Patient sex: F
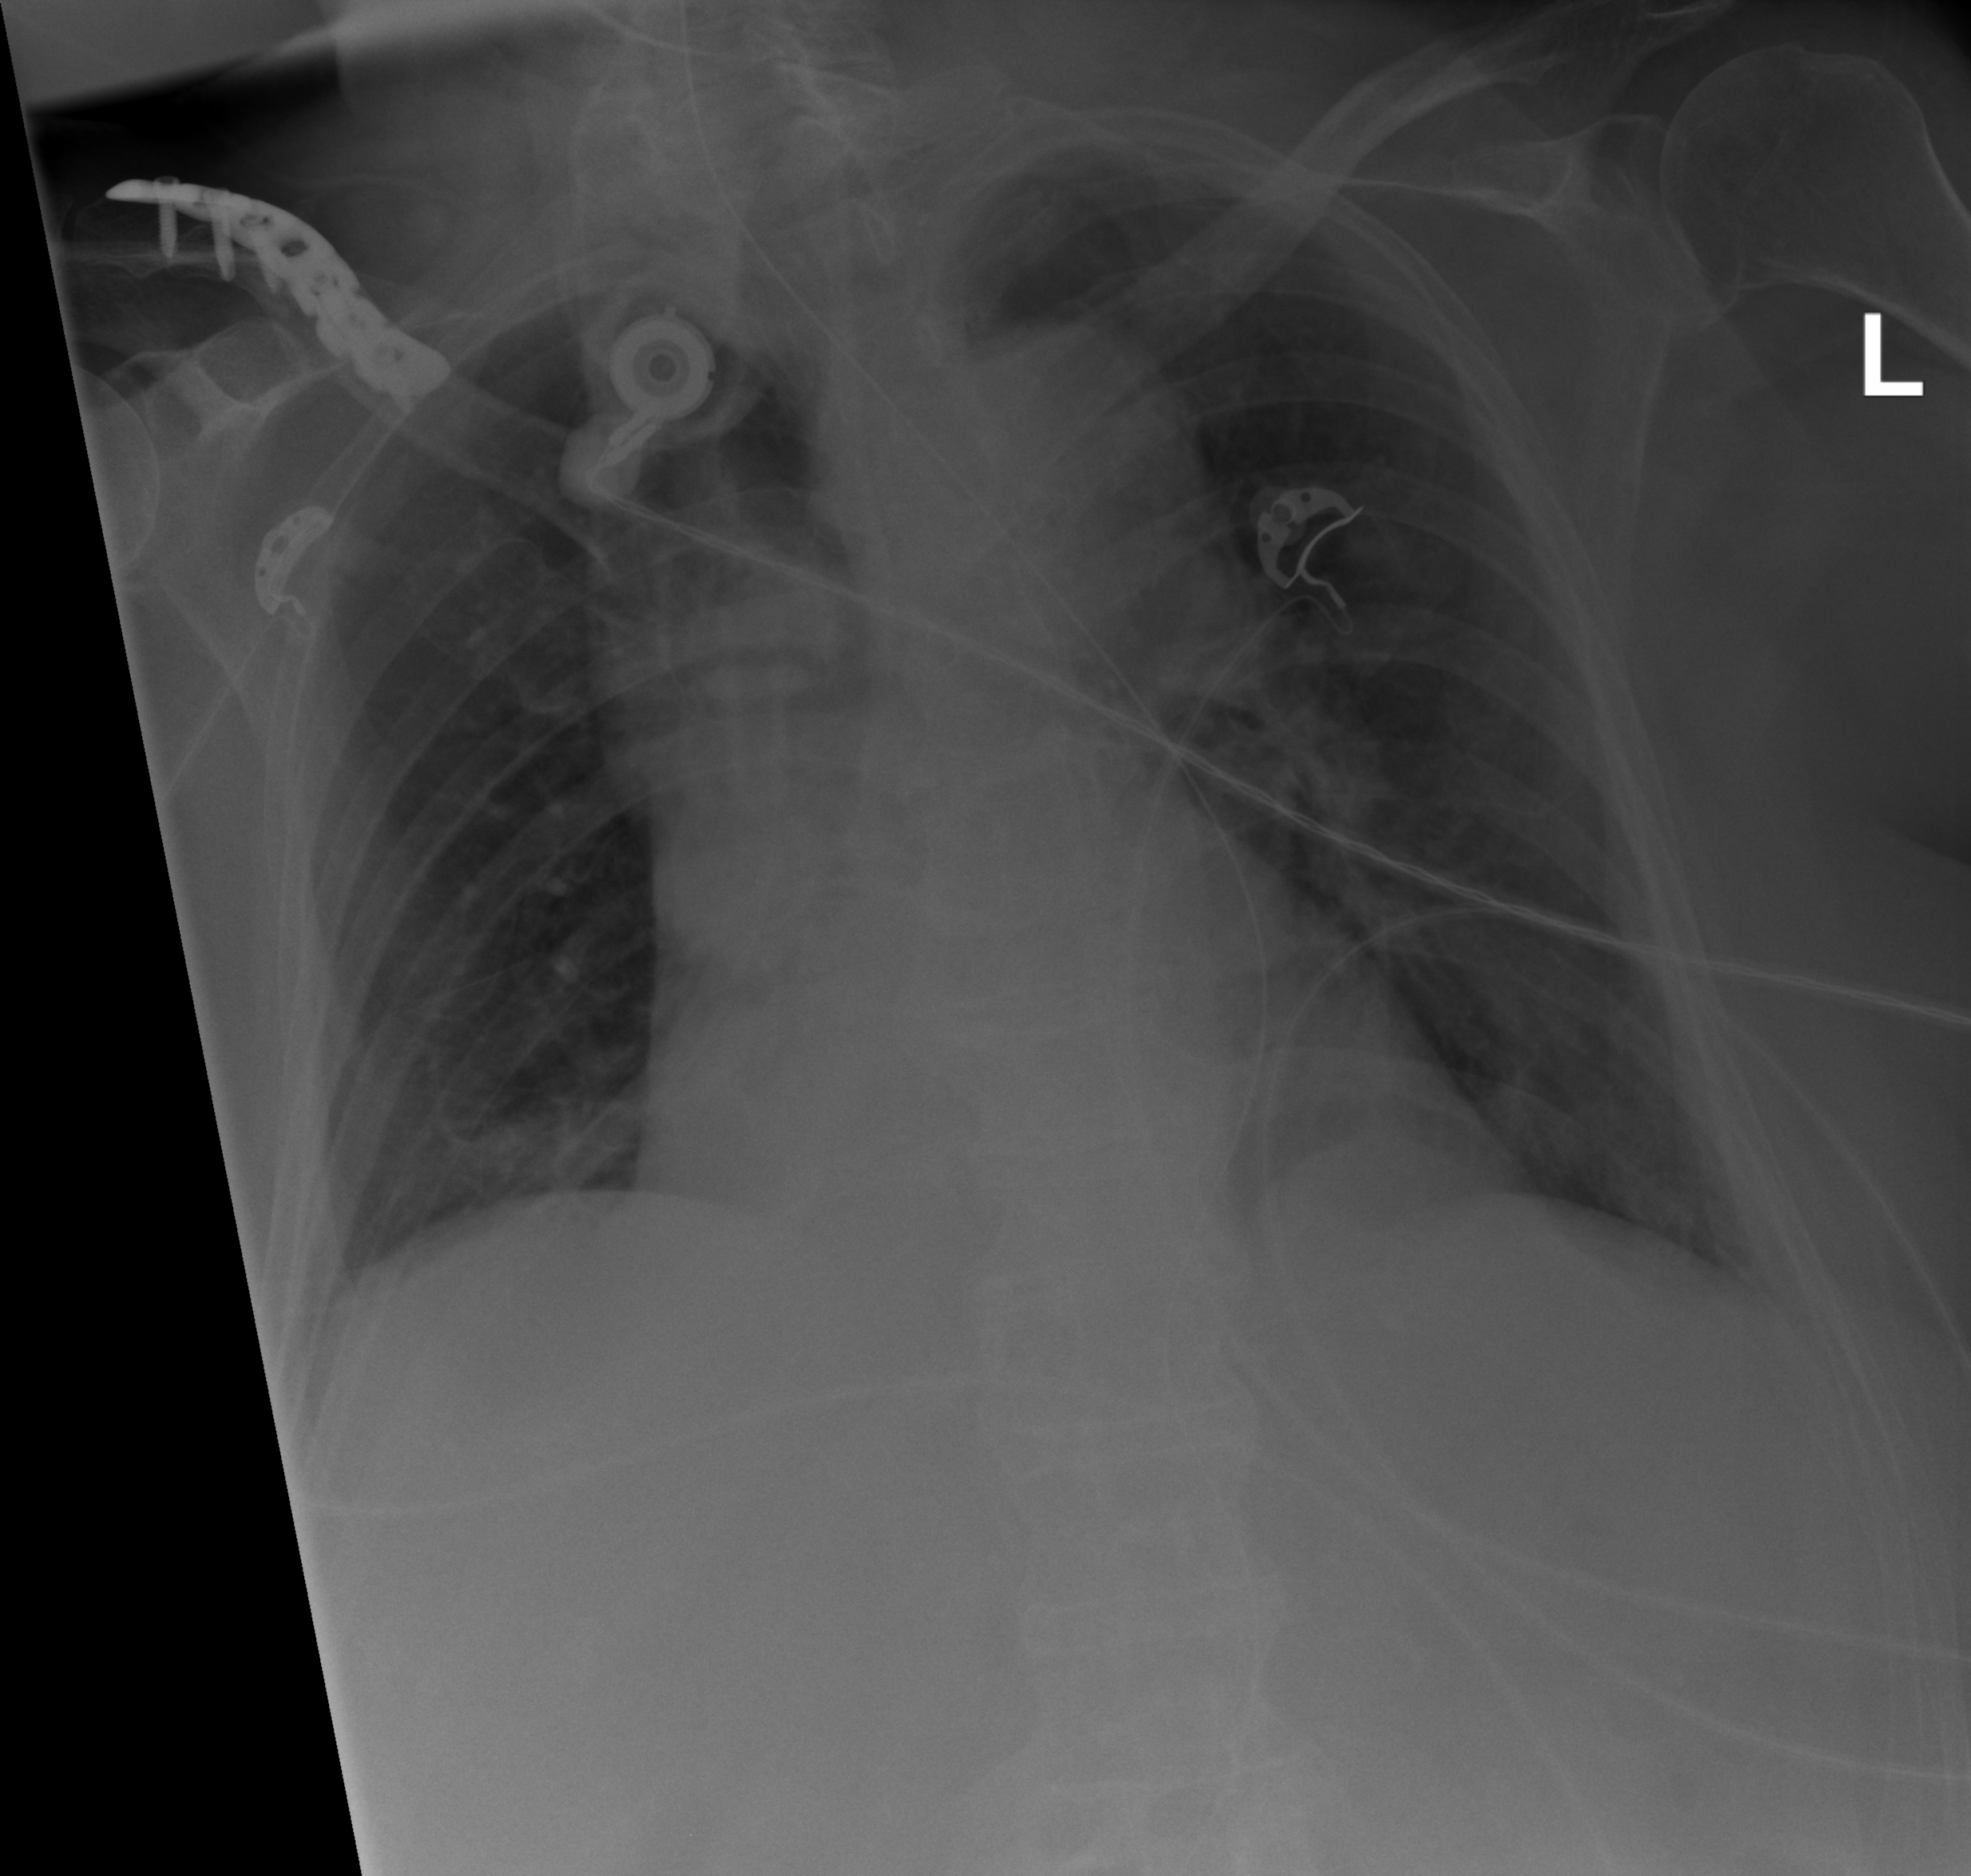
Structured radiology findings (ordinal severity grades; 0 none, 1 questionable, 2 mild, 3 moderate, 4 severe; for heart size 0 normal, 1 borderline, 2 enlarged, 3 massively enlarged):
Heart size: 0
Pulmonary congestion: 0
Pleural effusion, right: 0
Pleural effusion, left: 2
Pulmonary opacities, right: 1
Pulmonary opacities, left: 1
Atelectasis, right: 2
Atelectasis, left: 2